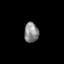
Tissue: skin
Cell type: Others
Senescence score: 0.6753
Nuclear area (px): 286
Mean DAPI intensity: 134.122